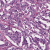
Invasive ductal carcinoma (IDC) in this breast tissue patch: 1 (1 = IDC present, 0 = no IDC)